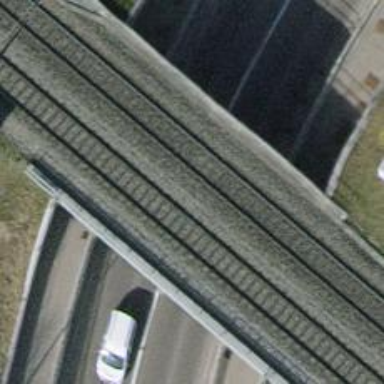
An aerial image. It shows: Secondary road passing through tunnel with asphalt surface.